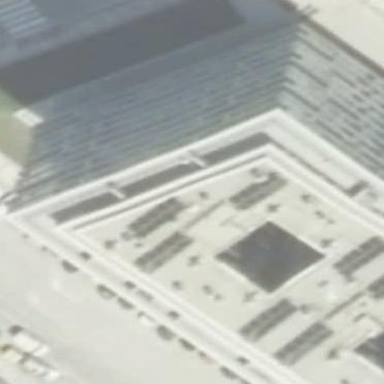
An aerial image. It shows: Part of building.